Aerial crown-view tile of a tropical tree (Barro Colorado Island, Panama), acquired 20250124:
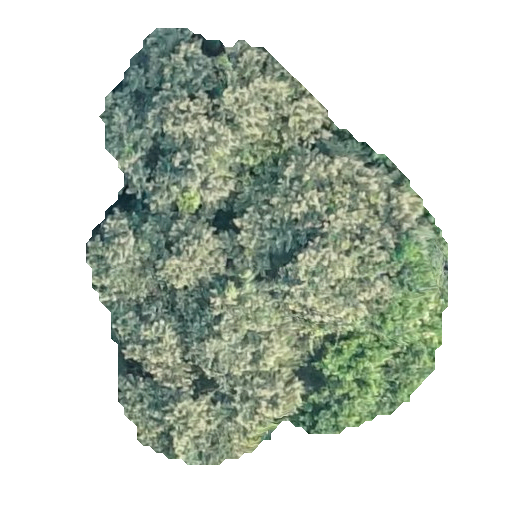
Species: Luehea seemannii
GBIF accepted scientific name: Luehea seemannii
Crown area: 166.891 m²